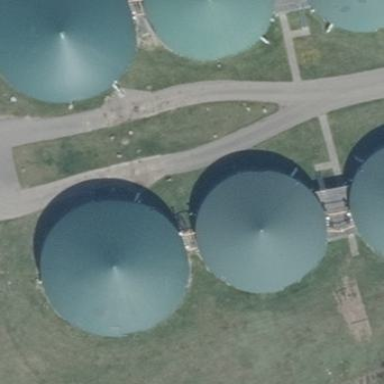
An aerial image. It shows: Digester building.